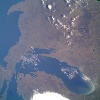
Label: land